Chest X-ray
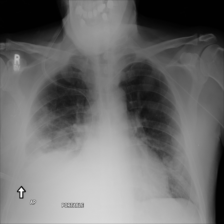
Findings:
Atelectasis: positive
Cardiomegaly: negative
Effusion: negative
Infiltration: negative
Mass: negative
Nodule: negative
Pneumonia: negative
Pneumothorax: negative
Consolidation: positive
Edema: negative
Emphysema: negative
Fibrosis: negative
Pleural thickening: negative
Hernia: negative